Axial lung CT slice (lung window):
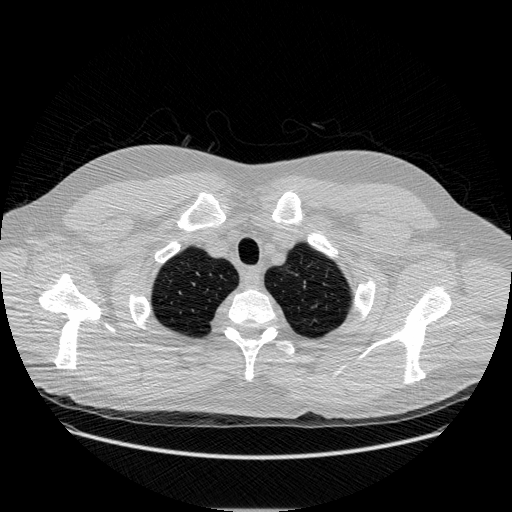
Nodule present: no